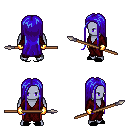
a pixel art fantasy rpg character, male body template, dark elf, purple skin, red robe, red pants, blue extra-long hairstyle, gold gloves, black slippers, spear, four views (front, back, left, right), 2x2 character sprite sheet, small pixel art, hard edges, no anti-aliasing